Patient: sex F, age 69
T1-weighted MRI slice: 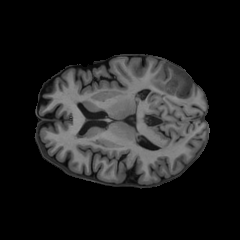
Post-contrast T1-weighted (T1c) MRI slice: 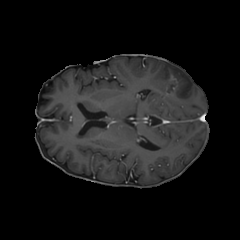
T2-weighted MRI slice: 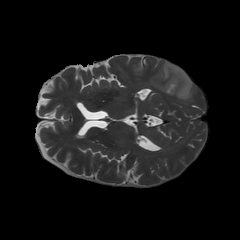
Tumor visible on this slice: yes
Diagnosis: Glioblastoma, IDH-wildtype
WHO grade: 4